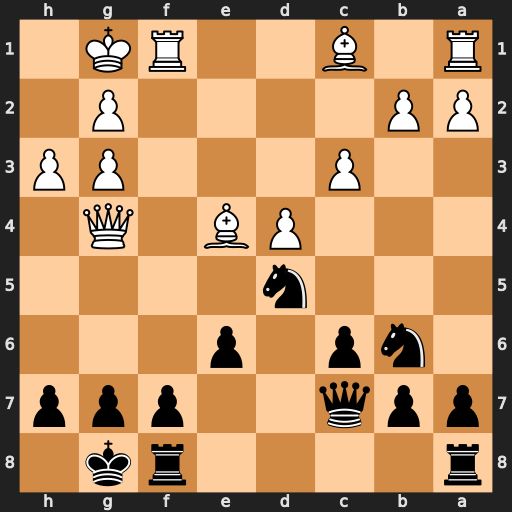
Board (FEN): r4rk1/ppq2ppp/1np1p3/3n4/3PB1Q1/2P3PP/PP4P1/R1B2RK1
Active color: b
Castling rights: -
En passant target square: -
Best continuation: f5 Bxd5 fxg4 Bxe6+ Kh8